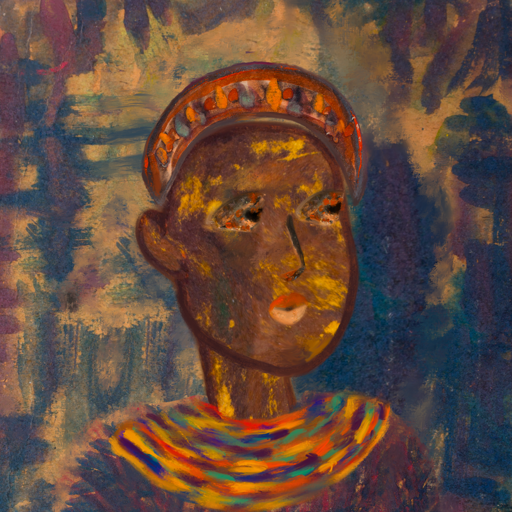
Background: InTheSun, Head And Neck Side: Comrade, Face Side: Gypsy_Queen, Bust: In_The_Sun, Hair Side: Blank, Head Accessory: Hypocrite, Second Necklace: An_Impression_2, Necklace: Blank, Baby: Blank